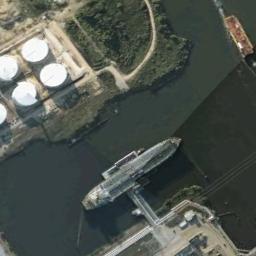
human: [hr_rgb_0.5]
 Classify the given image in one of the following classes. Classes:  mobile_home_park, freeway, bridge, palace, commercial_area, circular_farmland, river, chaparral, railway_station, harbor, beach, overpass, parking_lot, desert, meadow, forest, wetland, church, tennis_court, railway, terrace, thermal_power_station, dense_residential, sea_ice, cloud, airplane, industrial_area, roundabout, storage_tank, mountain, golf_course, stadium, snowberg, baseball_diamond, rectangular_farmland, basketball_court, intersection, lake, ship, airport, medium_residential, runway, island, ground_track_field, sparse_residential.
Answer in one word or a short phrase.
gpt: ship